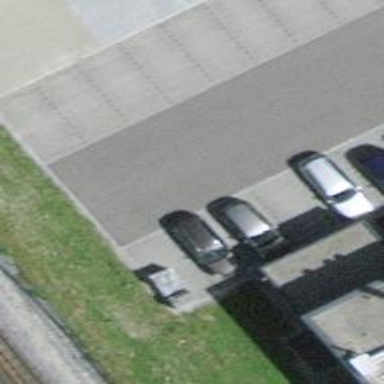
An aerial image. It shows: Road serving as parking aisle.